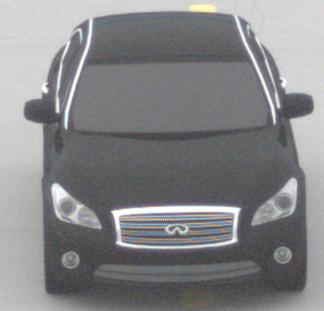
Make: Infiniti
Model: M 37
Detailed model: M (Y51)
Model produced from: 2010/10
Model produced until: 2013/11
Doors: 4
Color: black
Road condition: dry road
Daytime: morning or afternoon
Contrast: low contrast